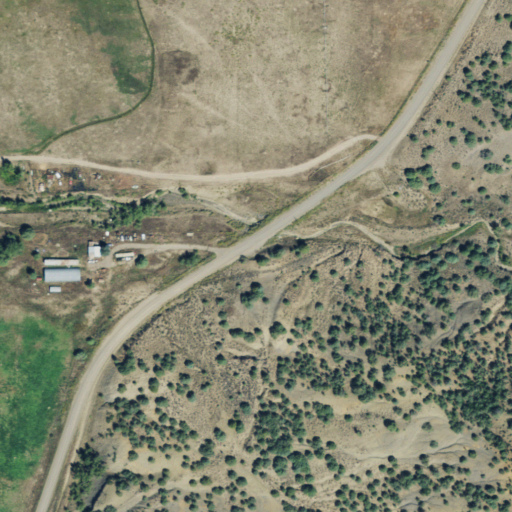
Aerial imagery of valley in Colorado named Trujillo Canyon containing shrub, evergreen forest, open development, low intensity development, medium intensity development, woody wetlands, and herbaceous wetlands